Question: I have a problem with 'lineWidth' when drawing different shapes in an UIView. All the shapes in the attached pictured should have a lineWidth of 3. Here's the code i used:
'''
var path:UIBezierPath = UIBezierPath()
path.moveToPoint(CGPoint(x: 0.0, y: 0.0))
path.addLineToPoint(CGPoint(x: 0.0, y: 50.0))
path.lineWidth = 3.0
path.stroke()
'''

As you can see in the pic, only the circle has the true stroke size of 3px. The hands of the clock are all 2px (this is why they're badly aligned).
Can you help me please?
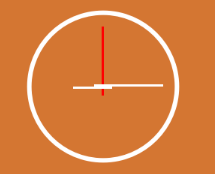
Answer: I figured it out, so i'll post the answer for anyone interested. The line stroke is drawn on every side of the shape. So, in my case, i started drawing at a point (0,0) to (0,50). The left side was clipped, and only the right side was being drawn. Changing the code to
'''
path.moveToPoint(CGPoint(x: 1.0, y: 0.0))
path.addLineToPoint(CGPoint(x: 1.0, y: 50.0))
'''
resolved the problem.